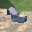
Label: 2